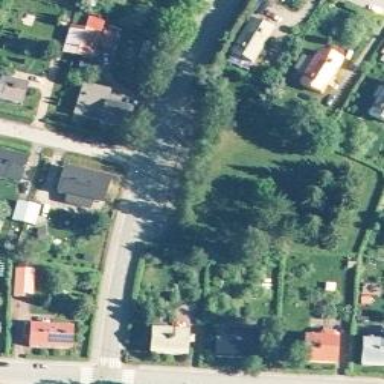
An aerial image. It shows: Footway along the road.